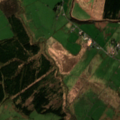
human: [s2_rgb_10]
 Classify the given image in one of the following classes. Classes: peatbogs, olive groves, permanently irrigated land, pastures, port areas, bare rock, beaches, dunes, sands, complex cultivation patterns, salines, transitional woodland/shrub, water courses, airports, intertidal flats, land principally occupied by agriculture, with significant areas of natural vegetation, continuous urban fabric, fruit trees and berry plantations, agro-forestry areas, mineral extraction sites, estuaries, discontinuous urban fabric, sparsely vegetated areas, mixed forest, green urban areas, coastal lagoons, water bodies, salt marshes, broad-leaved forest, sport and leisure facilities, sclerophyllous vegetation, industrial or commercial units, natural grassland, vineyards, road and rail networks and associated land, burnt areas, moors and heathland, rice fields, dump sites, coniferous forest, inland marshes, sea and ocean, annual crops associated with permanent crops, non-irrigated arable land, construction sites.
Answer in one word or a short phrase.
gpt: land principally occupied by agriculture, with significant areas of natural vegetation, coniferous forest, mixed forest